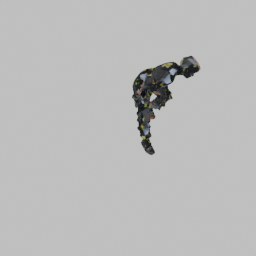
Label: people